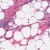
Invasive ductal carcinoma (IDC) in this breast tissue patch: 0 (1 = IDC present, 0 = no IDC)